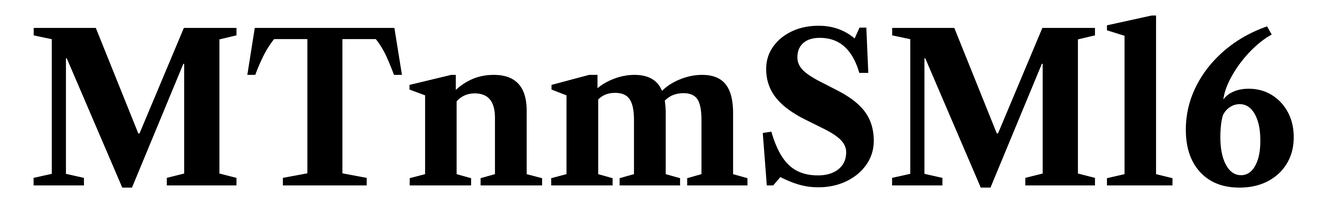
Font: LibreCaslonText_Bold